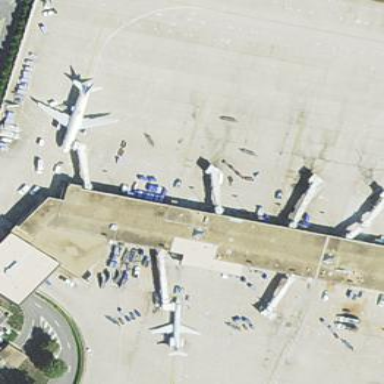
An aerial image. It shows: Terminal building located at airport.